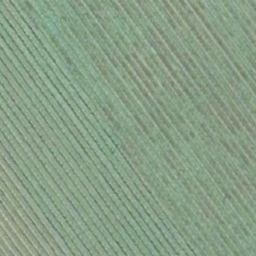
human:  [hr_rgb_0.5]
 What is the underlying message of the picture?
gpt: farmland